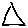
Label: triangle